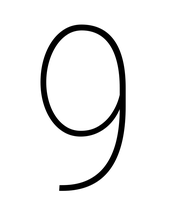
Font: Roboto_Condensed_Thin